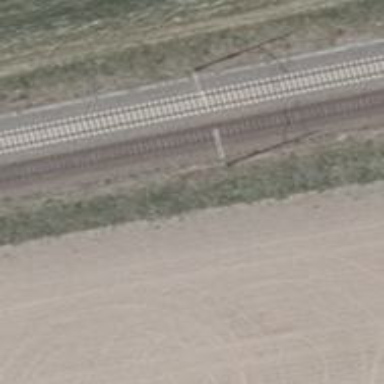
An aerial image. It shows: Milestone along the railway track with catenary mast.